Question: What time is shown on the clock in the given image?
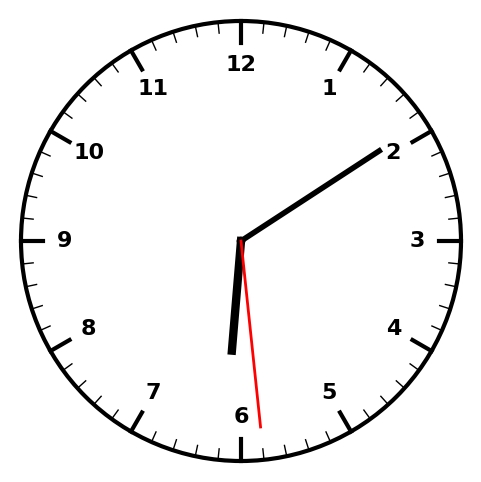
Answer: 06:09:29